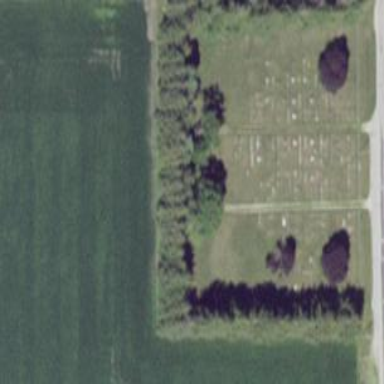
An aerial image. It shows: Cemetery.